Field crop: maize
Growth stage: 2
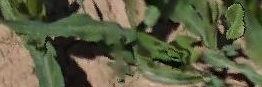
Species: maize